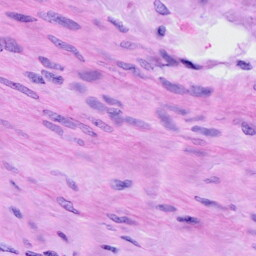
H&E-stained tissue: Cervix